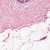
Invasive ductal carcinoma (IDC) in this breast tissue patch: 0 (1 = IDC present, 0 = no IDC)